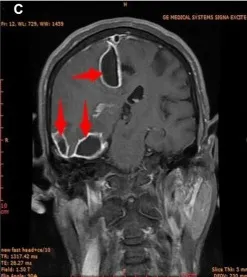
The first postoperative craniocerebral MR image. Coronal. Red arrow, brain abscess.
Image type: radiology (mri)